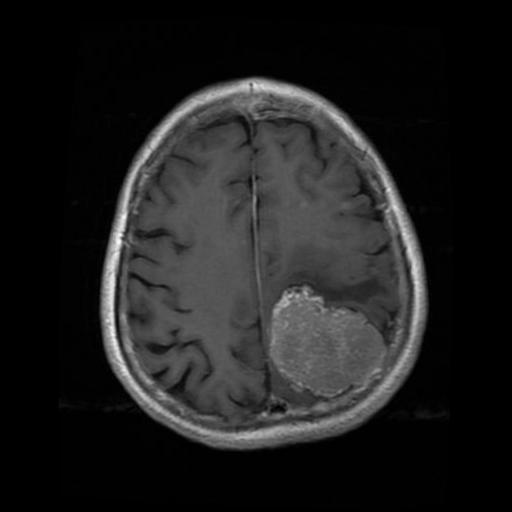
Label: meningioma